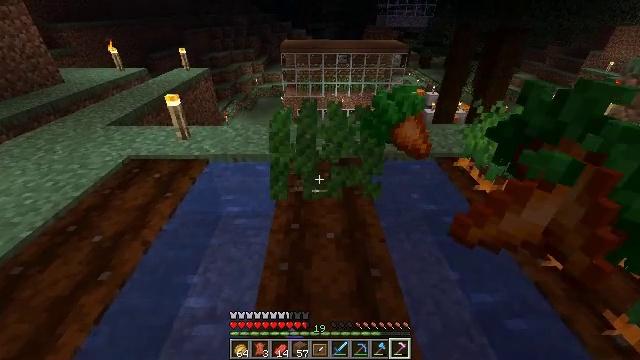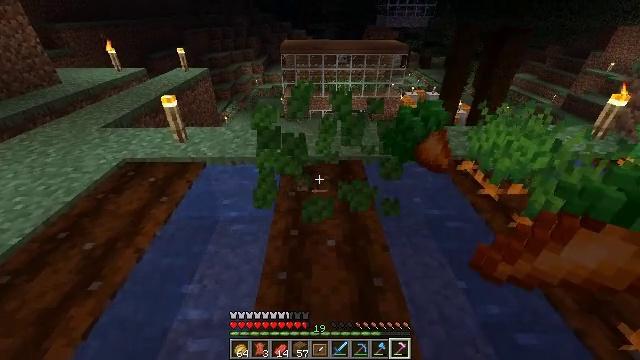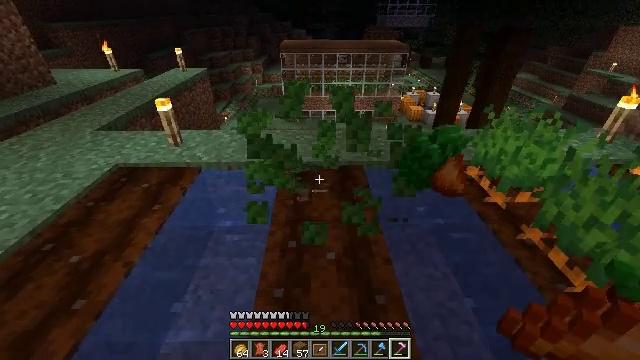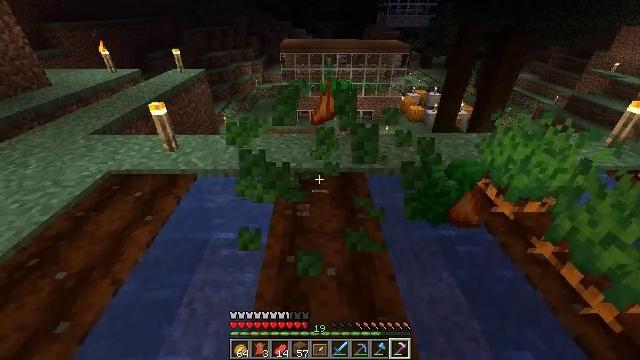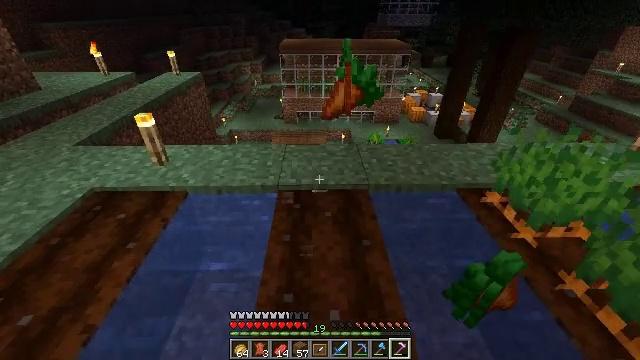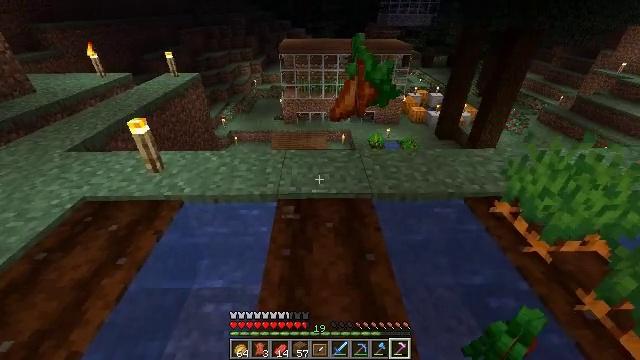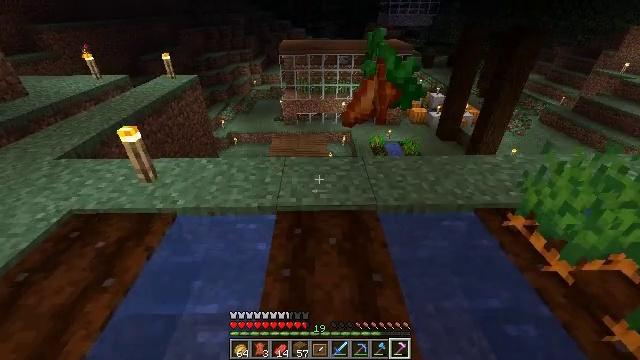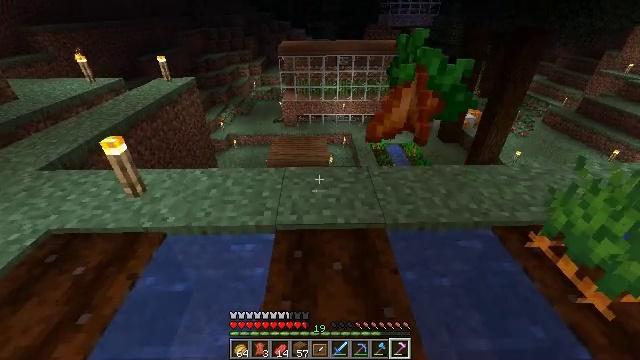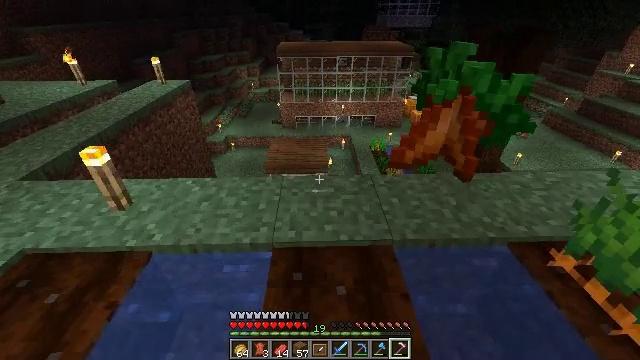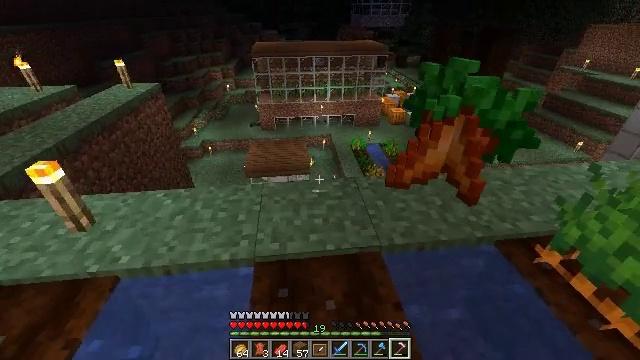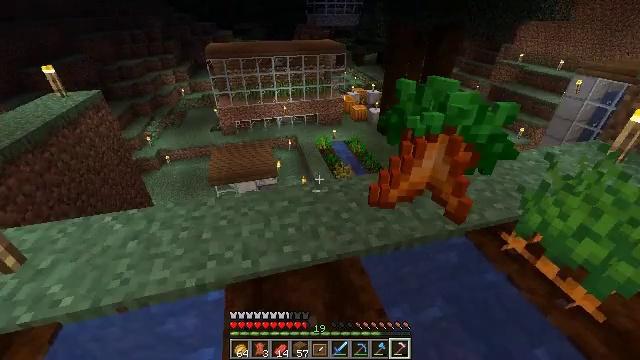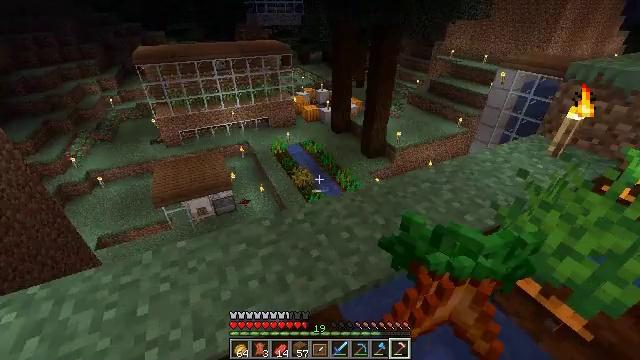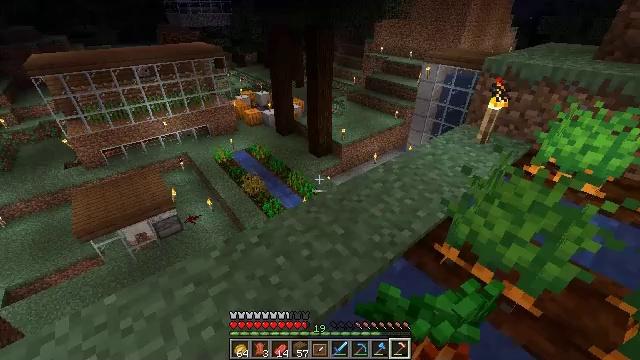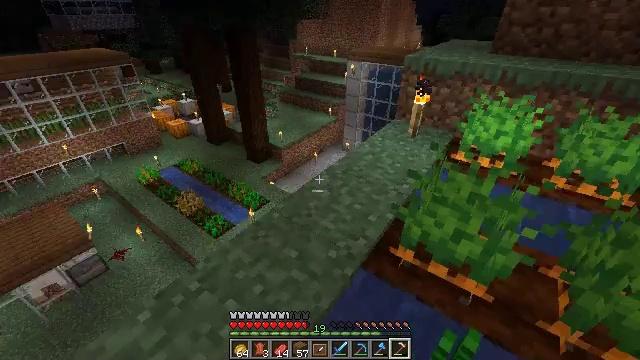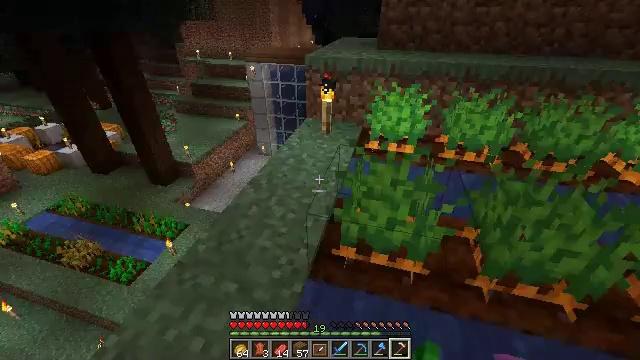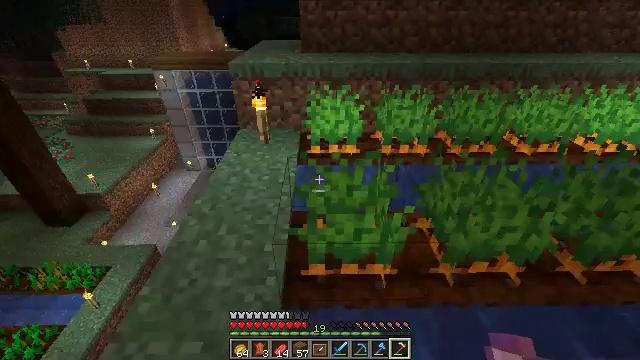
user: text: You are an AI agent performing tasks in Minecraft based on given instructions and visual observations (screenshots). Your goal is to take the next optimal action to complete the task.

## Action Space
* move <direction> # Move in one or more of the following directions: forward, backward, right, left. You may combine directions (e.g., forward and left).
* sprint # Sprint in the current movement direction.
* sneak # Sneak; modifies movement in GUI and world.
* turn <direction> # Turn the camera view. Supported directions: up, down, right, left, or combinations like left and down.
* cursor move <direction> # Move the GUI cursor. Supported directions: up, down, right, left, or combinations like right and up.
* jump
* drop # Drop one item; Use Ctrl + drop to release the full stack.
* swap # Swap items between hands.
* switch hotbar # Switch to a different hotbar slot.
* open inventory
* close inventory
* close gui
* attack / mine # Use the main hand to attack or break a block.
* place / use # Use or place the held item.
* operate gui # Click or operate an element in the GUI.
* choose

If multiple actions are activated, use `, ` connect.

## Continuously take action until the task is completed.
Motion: motion action
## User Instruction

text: Dig up carrots from the soil.
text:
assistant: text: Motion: move forward
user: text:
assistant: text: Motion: move forward
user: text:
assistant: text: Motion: move forward
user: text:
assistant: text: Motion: move forward
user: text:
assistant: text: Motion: move forward
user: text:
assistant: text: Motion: move forward
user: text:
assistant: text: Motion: move forward
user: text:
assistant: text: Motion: move forward
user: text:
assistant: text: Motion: move forward, turn right
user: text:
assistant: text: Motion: move forward, turn right
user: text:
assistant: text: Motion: move forward, turn right
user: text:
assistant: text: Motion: move forward, turn right
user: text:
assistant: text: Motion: move forward, turn right
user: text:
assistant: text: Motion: move forward and move left, turn right
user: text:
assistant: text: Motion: move forward and move left, turn right
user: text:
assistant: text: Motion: move forward, turn right
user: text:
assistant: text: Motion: turn right
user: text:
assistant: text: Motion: turn right
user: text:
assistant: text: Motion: turn right
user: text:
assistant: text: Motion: turn right
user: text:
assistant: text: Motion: turn right
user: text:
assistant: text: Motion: turn right
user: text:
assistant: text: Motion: turn right and down
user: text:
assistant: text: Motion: turn down
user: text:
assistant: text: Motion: move left, turn down
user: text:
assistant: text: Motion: move left, turn down
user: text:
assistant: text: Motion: move left, turn down
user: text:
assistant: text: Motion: turn down
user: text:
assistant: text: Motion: attack / mine
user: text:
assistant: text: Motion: attack / mine